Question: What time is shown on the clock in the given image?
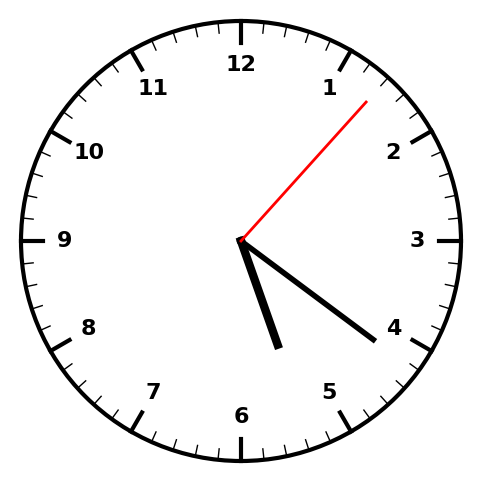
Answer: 05:21:07